Question: I am using chartJS

---
# Try#1
'''
var ctx = document.getElementById(configs.selectorId).getContext('2d');
// chart.destroy();
var chart = new Chart(ctx, options);
'''
---
# Try#2
'''
var ctx = document.getElementById(configs.selectorId).getContext('2d');
var chart = new Chart(ctx, options);
chart.update();
'''
---
# Try#3
'''
var ctx = document.getElementById(configs.selectorId).getContext('2d');
window[configs.selectorId] = new Chart(ctx, options);
window[configs.selectorId].update();
'''
---
# Try#4
'''
if(window[configs.selectorId] && window[configs.selectorId] !== null){
window[configs.selectorId] = []
}
var ctx = document.getElementById(configs.selectorId).getContext('2d');
window[configs.selectorId] = new Chart(ctx, options);
'''
---
# Try#6
'''
if(window[configs.selectorId] && window[configs.selectorId] !== null){
// console.log(window[configs.selectorId]);
delete window[configs.selectorId];
}
console.log(window);
var ctx = document.getElementById(configs.selectorId).getContext('2d');
window[configs.selectorId] = new Chart(ctx, options);
window[configs.selectorId].update();
'''
---
# Try#6
'''
$('canvas').html("");
before call my chart
'''
---
Please advise on how to do that.
I reproduce it here : <URL>
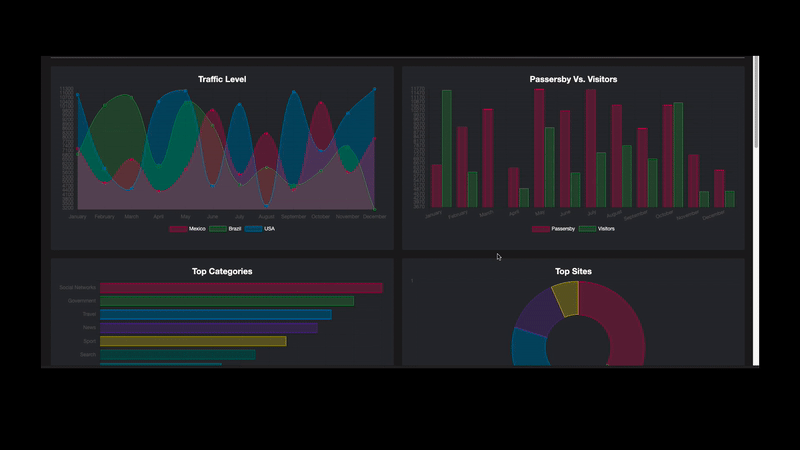
Answer: As long as you are using 'new Chart()' constructor, accoding to the <URL> 'destroy' method should be called before the canvas is reused for a new chart.
In your case it should work as follows
'''
if(window[configs.selectorId] && window[configs.selectorId] !== null){
if (typeof window[configs.selectorId].destroy === 'function') {
window[configs.selectorId].destroy();
}
delete window[configs.selectorId];
}
'''
Here is a snippet I've created on the basis of your code:
<URL>
I've just changed your random data API to locally random generated data
Please, let me know if my answer is not clear enough or you need some additional information